Question: I'm working on a tableView based application in Titanium.
I need to show long text contents in my table view rows.
When I do this, my row is looking like:

This is the code I'm using to create my table view row.
'''
var row = Ti.UI.createTableViewRow({
backgroundColor : '#F0F0F0',
color : 'black',
font : { fontSize:10 ,fontWeight:'bold',fontFamily:'Arial'},
height :'80',
title : firstRowContent
});
'''
My issue is I need to wrap the text in my table view row and need to display it in multiline.
In iOS there is 'lineBreakMode' and 'numberOfLines' properties. And I can easily do it.
Is there any way to do it in titanium ? I searched a lot, but everyone says that put a '' in between the text or add multiple labels.
These are the links I referred:
1. multiline label
2. multiline text textwrap linebreaks in buttons and table view items
3. Display resultset (text) within a label, multiline
4. Multiline Label?
5. mutiline tablerow from database
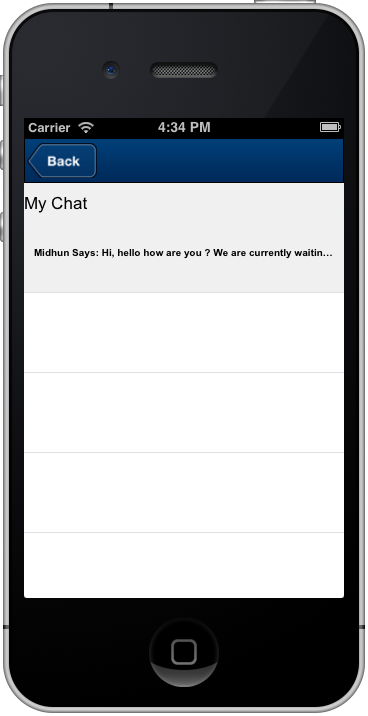
Answer: I fixed this issue by adding a label as subview of tableview's row.
'''
var firstRow = Ti.UI.createTableViewRow({
backgroundColor : '#F0F0F0',
color : '#555555',
font : { fontSize:10 ,fontFamily:'Arial'},
height :'auto',
// title : firstRowContent,
horizontalWrap : 'true',
selectionStyle : Ti.UI.iPhone.TableViewCellSelectionStyle.NONE
});
var firstLabel = Ti.UI.createLabel({
text : 'Midhun Says: Hi, How are you ? We are currently waiting for you ...',
height : 'auto',
right : '10',
top : '7',
left : '10',
color : '#555555',
font : { fontSize:15 ,fontFamily:'Arial'},
});
firstRow.add(firstLabel);
'''
Anyway thanks guys for your help...